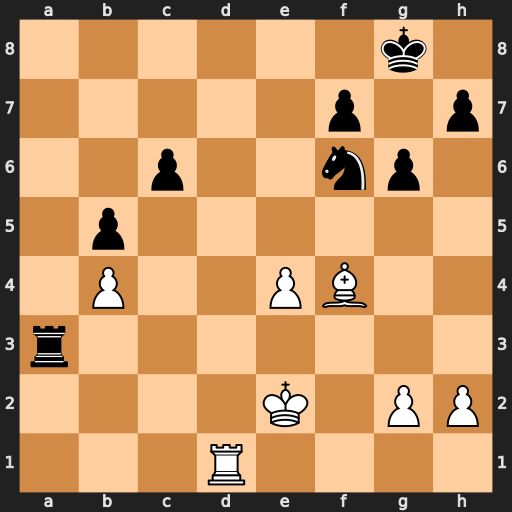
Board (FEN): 6k1/5p1p/2p2np1/1p6/1P2PB2/r7/4K1PP/3R4
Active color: w
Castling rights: -
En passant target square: -
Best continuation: Rd8+ Kg7 Be5